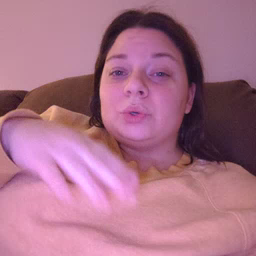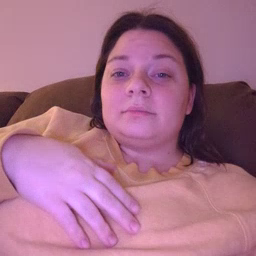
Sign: clown